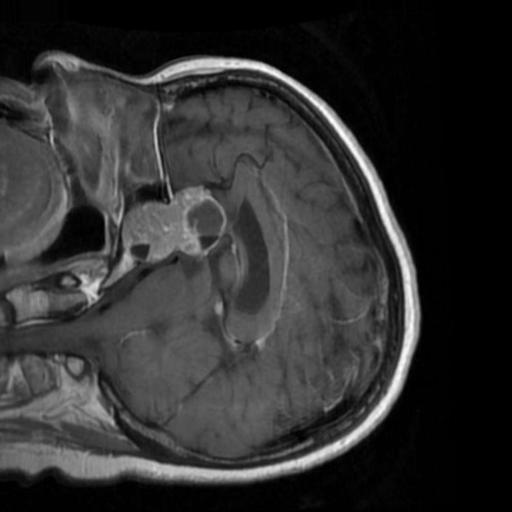
Label: brain_tumor